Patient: sex F, age 65
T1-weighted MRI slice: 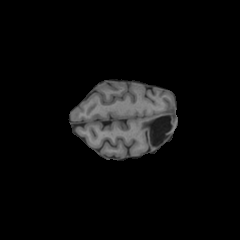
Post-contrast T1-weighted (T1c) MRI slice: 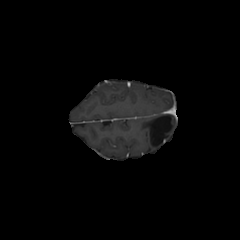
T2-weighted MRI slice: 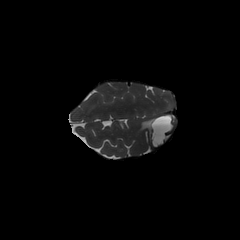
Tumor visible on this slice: no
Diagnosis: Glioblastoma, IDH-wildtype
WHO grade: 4